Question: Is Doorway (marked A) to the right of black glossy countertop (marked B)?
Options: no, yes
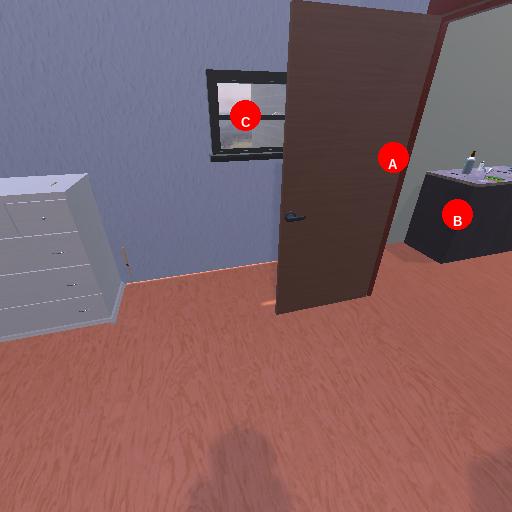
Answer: no